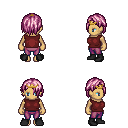
a pixel art fantasy rpg character, female body template, human, tanned skin, maroon sleeveless shirt, magenta pants, pink bangs hairstyle, gold tiara, black shoes, four views (front, back, left, right), 2x2 character sprite sheet, small pixel art, hard edges, no anti-aliasing